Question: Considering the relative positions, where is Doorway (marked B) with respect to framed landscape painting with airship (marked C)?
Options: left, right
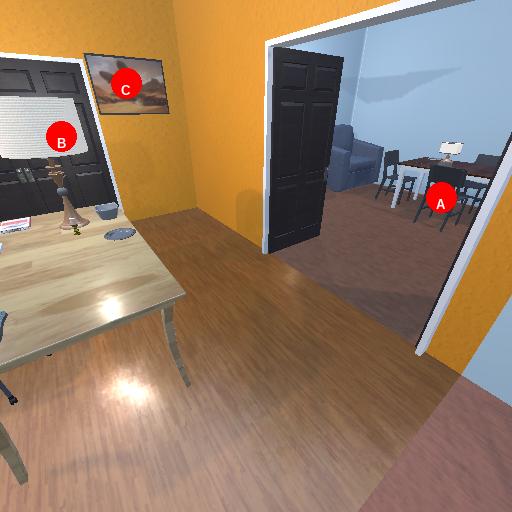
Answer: left